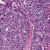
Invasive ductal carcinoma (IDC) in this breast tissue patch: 0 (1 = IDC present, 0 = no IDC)